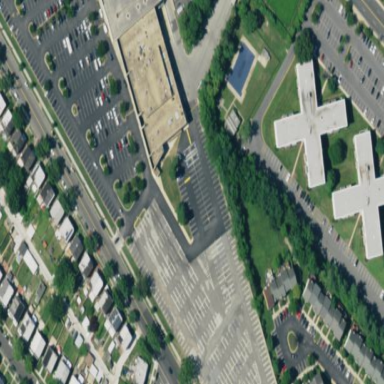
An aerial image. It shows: Parking area.